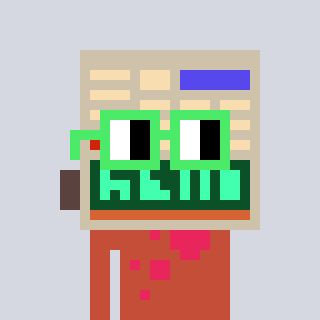
a pixel art character with square light green glasses, a calculator-shaped head and a rust-colored body on a cool background